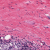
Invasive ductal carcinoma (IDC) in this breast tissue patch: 0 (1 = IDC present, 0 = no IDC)